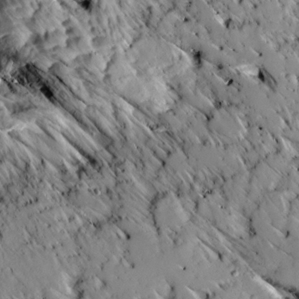
Label: non_frost